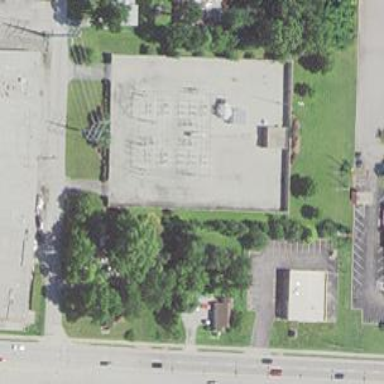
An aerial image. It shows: Power substation.